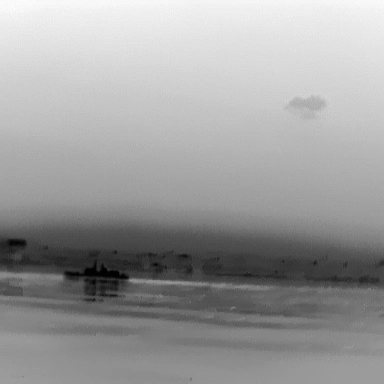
There is a warship in the infrared image.